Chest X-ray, AP view. Patient: 60 years old, sex F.
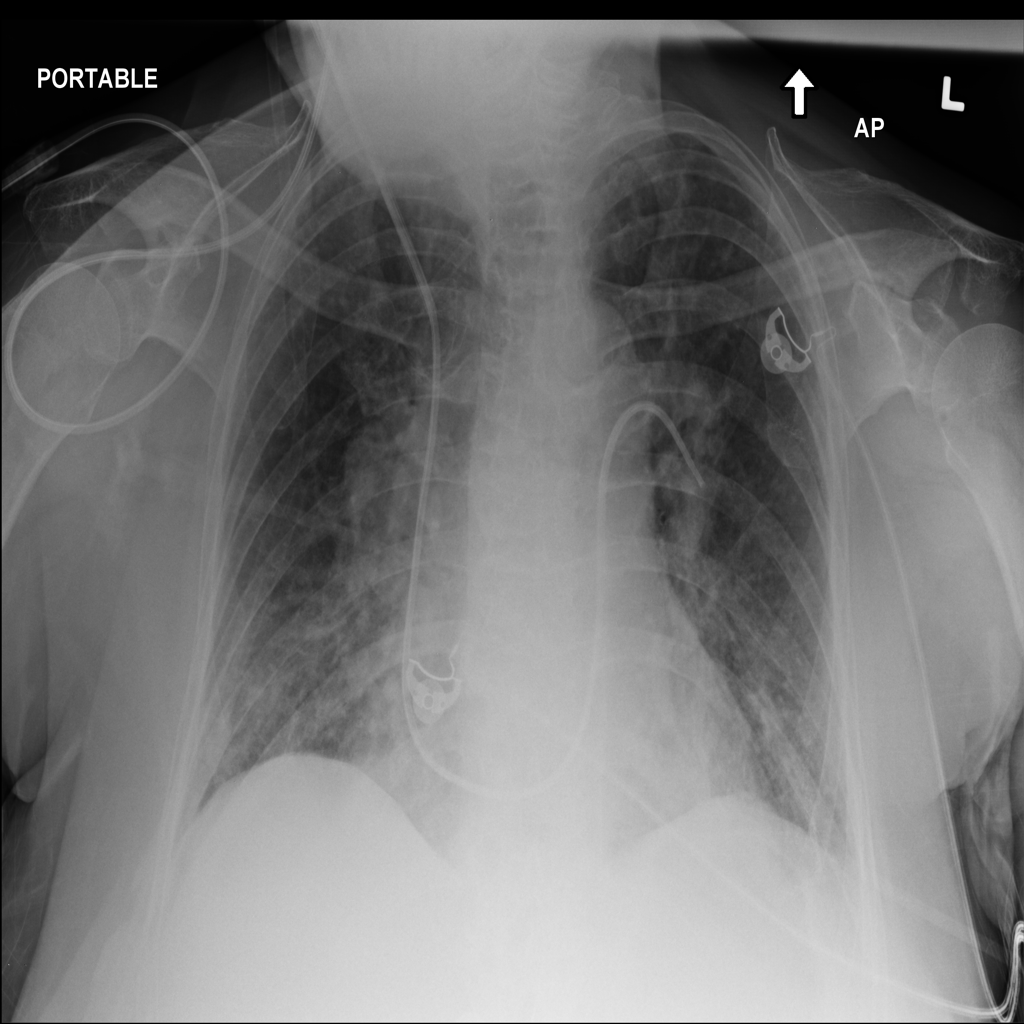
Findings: Infiltration